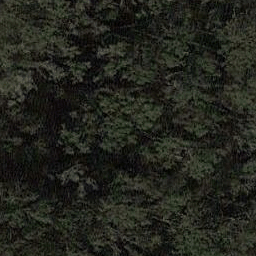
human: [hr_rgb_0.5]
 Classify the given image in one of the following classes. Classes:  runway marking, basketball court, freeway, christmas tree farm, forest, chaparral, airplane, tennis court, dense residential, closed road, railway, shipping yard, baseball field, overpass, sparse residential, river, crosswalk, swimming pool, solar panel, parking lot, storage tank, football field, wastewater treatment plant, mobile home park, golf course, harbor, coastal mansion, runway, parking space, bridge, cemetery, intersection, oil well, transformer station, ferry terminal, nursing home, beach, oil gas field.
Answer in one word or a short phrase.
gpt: forest